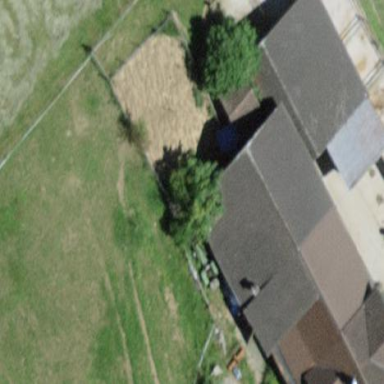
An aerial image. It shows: Farm building.